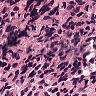
Metastatic tissue present: yes